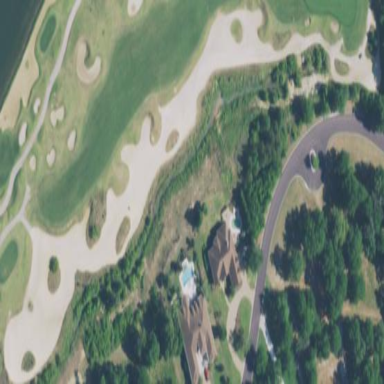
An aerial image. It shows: Sandy area is golf bunker.